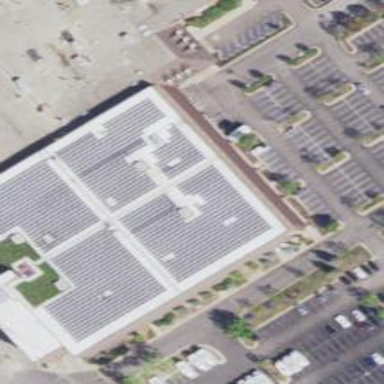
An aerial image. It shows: Solar power generator utilizing photovoltaic technology with solar photovoltaic panels.